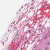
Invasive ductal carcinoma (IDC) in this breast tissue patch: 0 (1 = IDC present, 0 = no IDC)